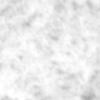
Label: no_change